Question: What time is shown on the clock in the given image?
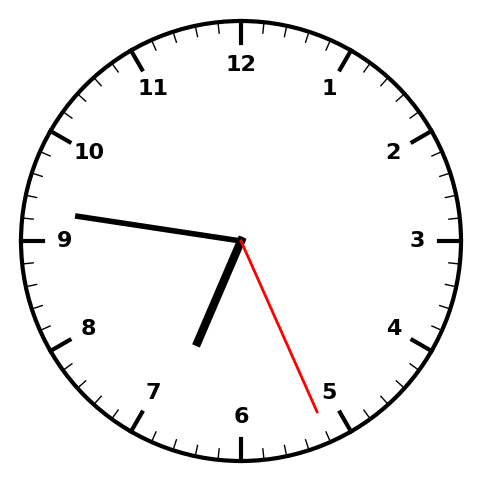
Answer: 06:46:26